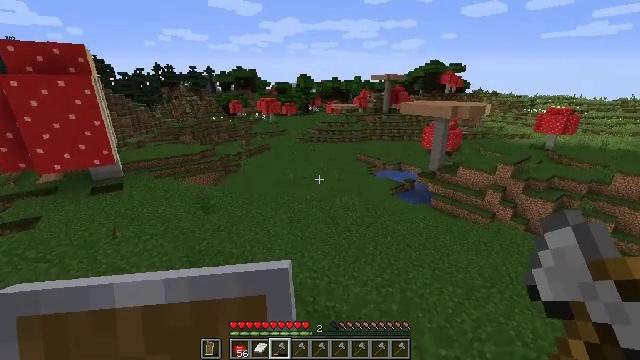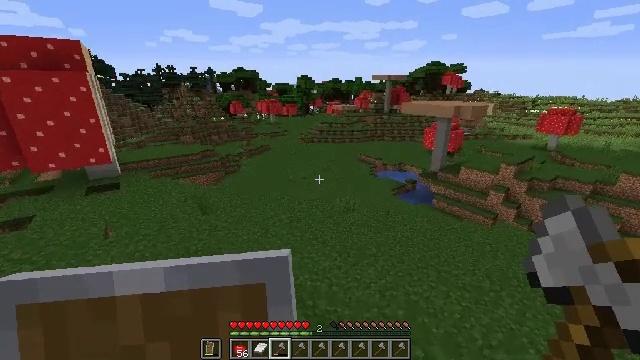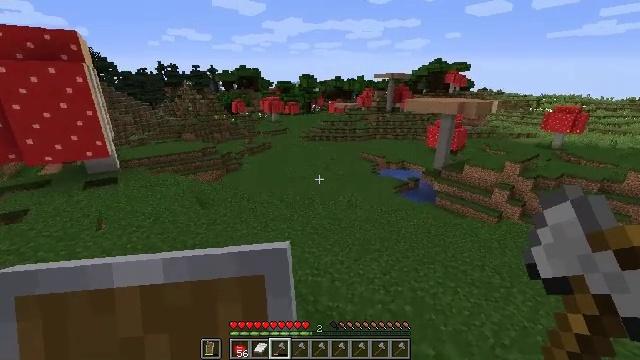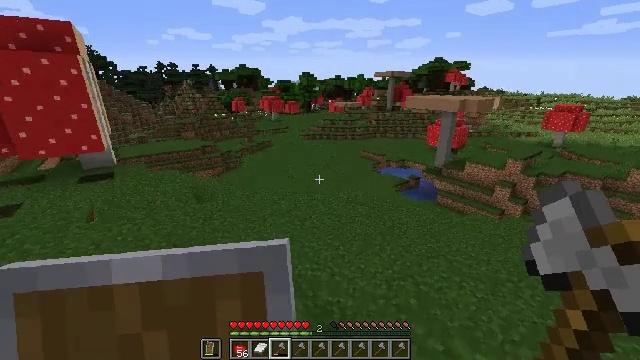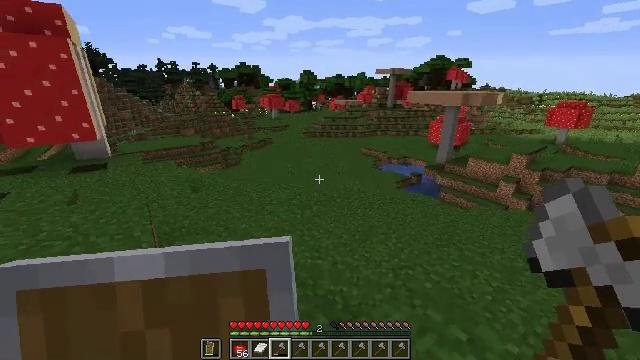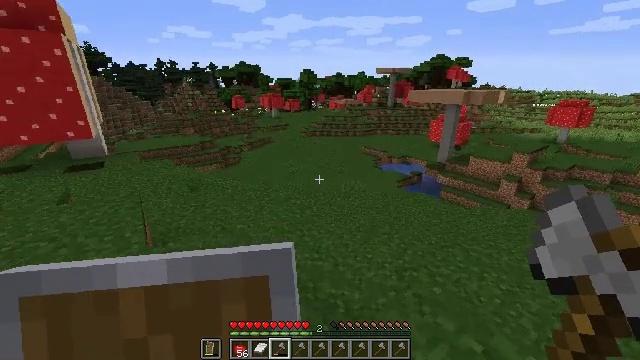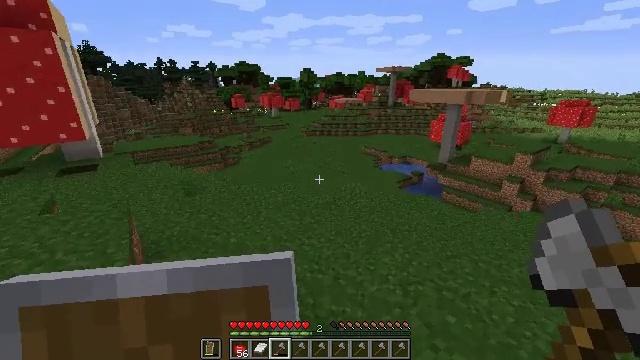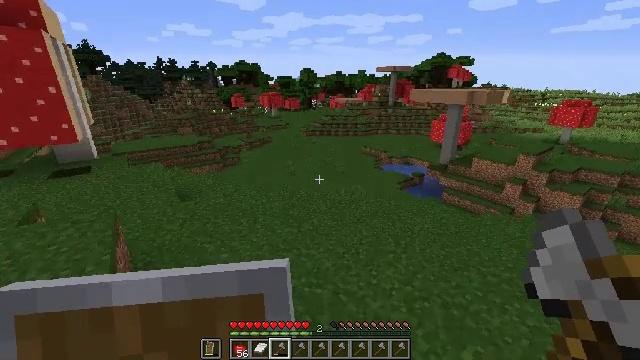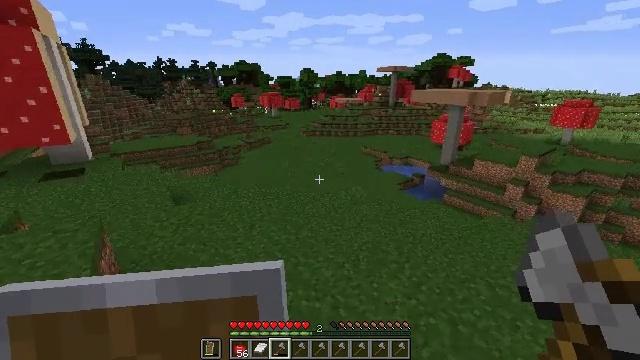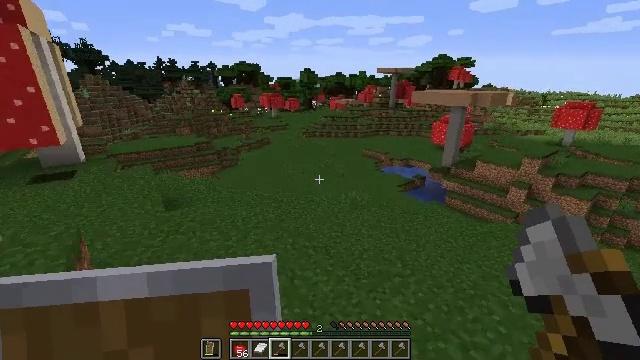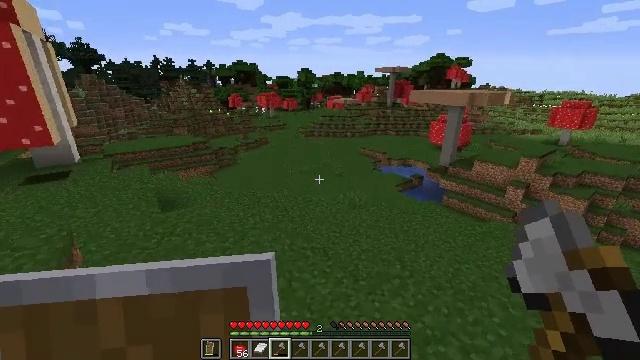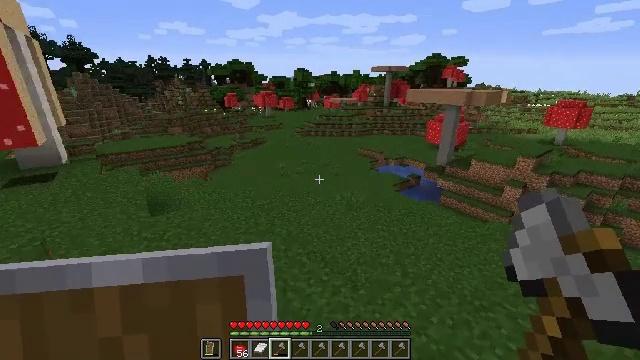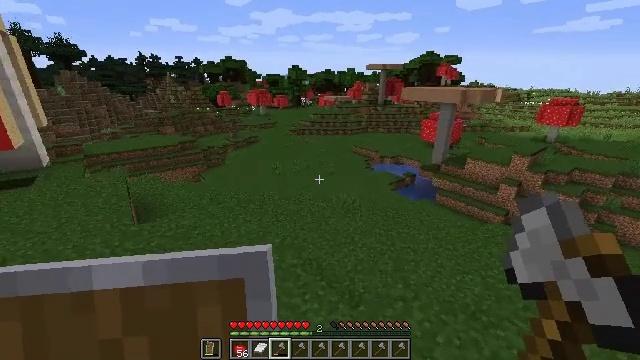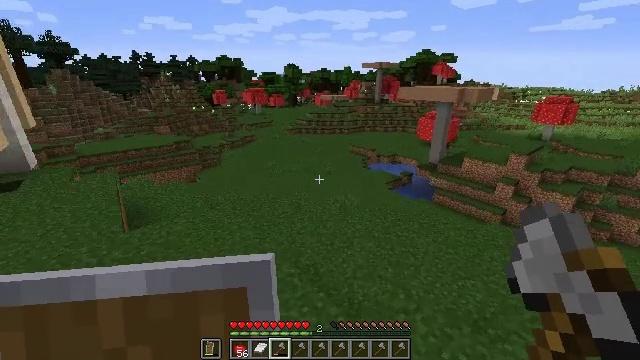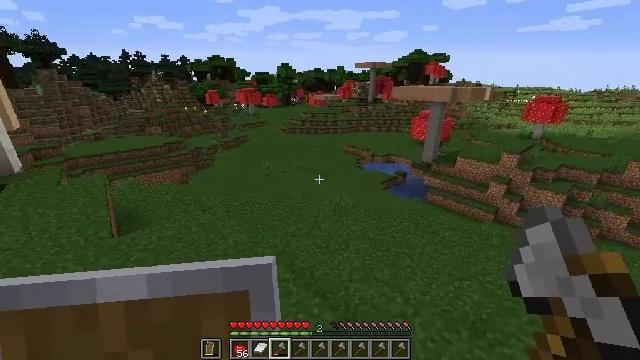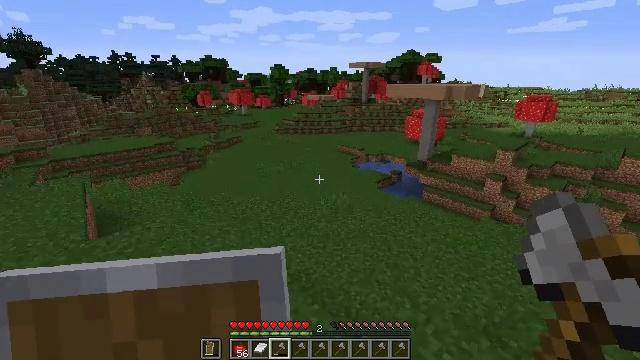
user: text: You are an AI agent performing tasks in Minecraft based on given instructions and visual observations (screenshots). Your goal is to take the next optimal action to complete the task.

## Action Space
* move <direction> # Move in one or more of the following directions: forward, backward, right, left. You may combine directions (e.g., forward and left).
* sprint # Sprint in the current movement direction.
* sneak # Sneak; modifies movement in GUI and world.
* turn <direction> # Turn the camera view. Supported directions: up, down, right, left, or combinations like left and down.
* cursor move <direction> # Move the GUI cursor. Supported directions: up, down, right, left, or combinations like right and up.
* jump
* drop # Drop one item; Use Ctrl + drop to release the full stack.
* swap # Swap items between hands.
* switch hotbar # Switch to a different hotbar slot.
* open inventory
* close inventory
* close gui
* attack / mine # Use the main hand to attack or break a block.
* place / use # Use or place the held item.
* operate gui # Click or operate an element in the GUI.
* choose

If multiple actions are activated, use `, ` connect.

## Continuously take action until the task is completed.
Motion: motion action
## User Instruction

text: Mine the dark oak log from a tree.
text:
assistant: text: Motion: move forward
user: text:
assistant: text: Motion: move forward
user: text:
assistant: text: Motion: move forward
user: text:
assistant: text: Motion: move forward
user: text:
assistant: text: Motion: move forward
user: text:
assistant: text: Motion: move forward
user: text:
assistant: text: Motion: move forward
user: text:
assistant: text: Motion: move forward
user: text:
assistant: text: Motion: move forward
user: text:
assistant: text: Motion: move forward
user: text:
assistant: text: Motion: move forward
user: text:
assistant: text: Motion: move forward, turn right
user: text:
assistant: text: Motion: move forward
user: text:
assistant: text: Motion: move forward, turn right
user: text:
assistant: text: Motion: move forward, turn right
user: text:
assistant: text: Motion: move forward, turn right
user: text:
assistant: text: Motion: move forward
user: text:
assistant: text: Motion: move forward, turn right
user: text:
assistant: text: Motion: move forward
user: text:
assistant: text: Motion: move forward
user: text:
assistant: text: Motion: move forward
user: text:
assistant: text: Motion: move forward
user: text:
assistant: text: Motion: move forward
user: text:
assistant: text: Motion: move forward
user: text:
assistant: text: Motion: move forward
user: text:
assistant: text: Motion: move forward
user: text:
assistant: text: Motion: move forward
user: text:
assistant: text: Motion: move forward
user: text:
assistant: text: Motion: move forward
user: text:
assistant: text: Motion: move forward